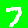
Digit: 7